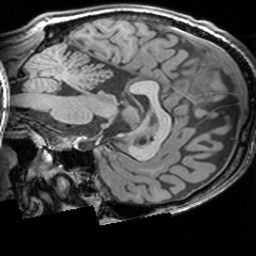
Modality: T1w
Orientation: sagittal
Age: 31
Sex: male
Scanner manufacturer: siemens
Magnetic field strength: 3 T
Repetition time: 1.63 s
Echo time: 0.00311 s